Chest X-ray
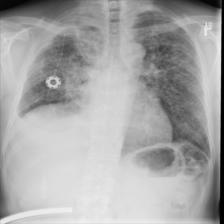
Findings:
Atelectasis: negative
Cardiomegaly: negative
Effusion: positive
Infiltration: negative
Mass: negative
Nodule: positive
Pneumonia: negative
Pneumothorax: negative
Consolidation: negative
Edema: negative
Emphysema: negative
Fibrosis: negative
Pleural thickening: negative
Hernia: negative